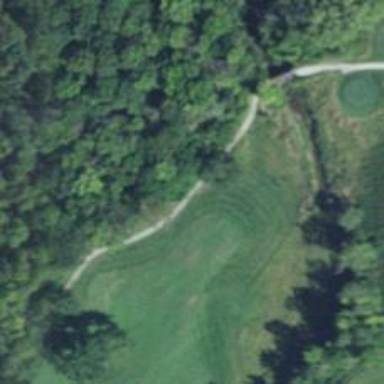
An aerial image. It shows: Service road used as golf cart path.